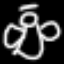
Label: angel